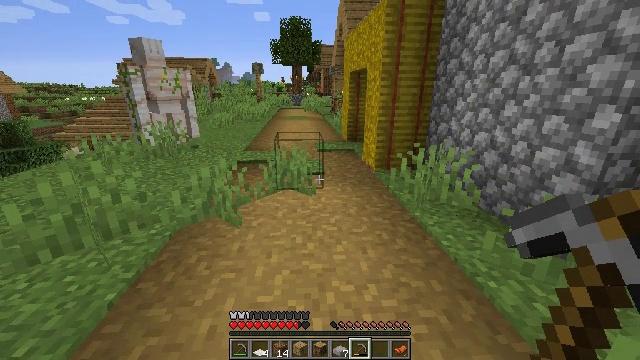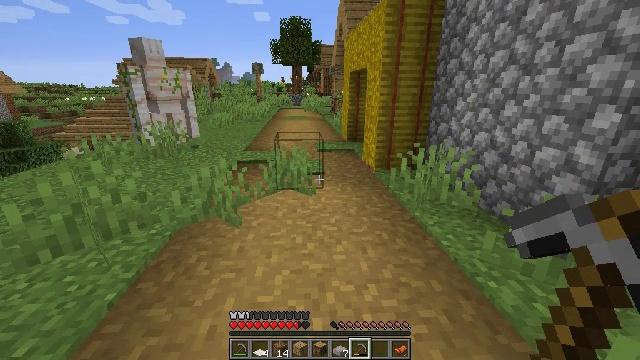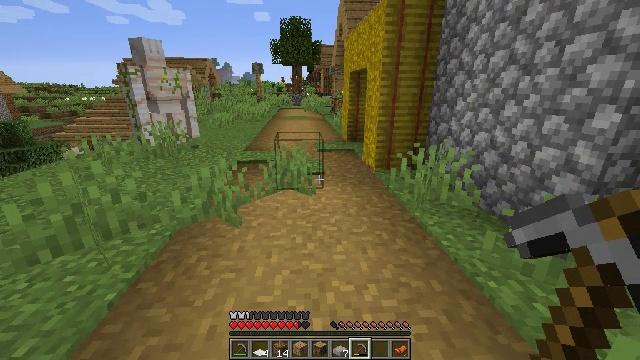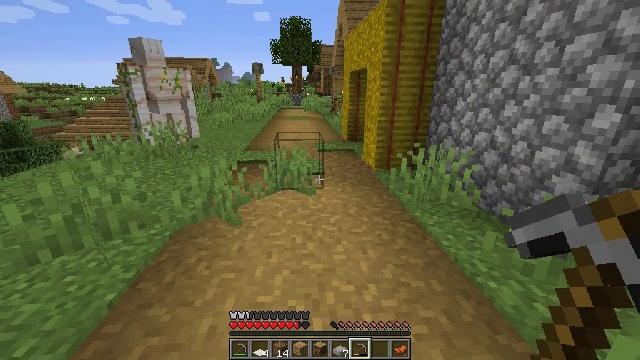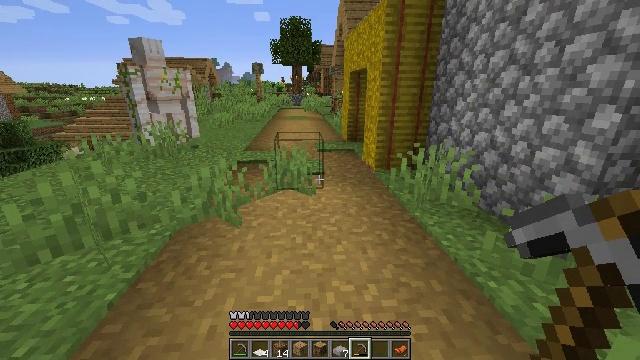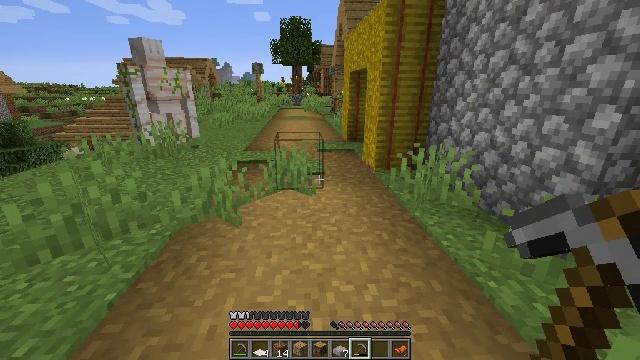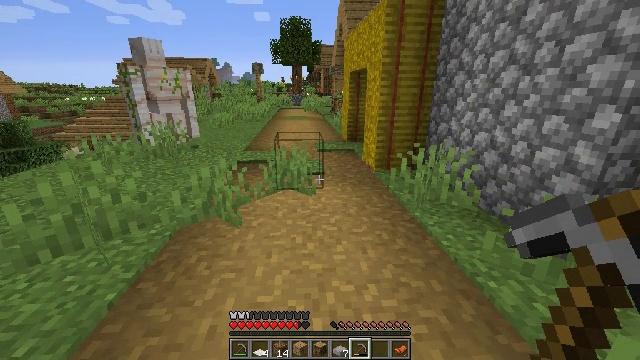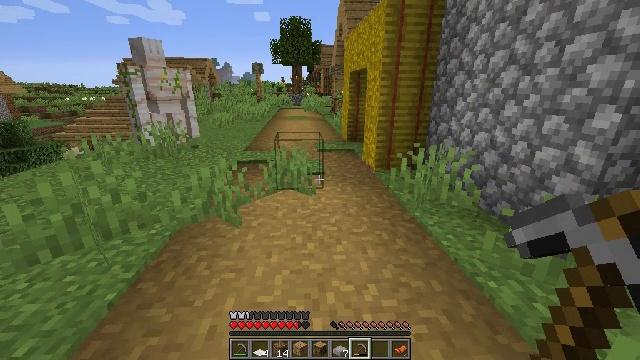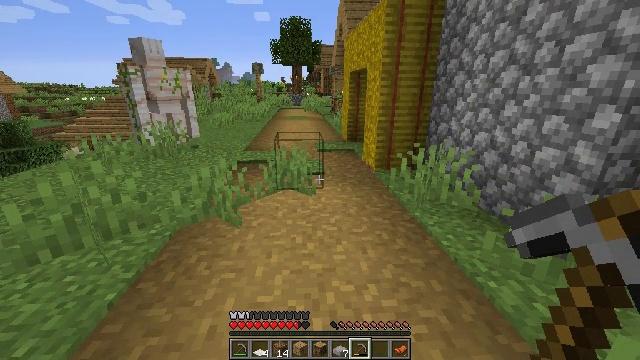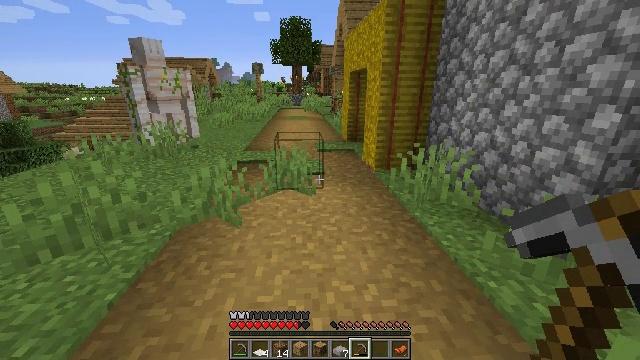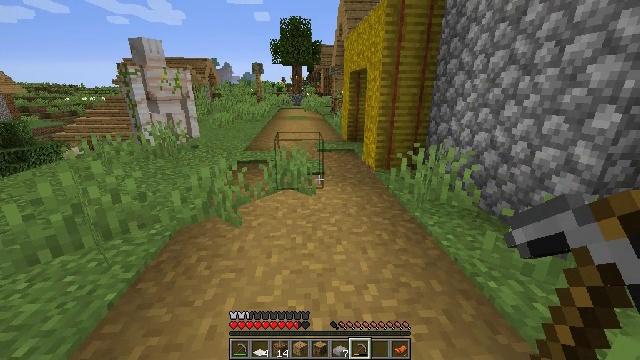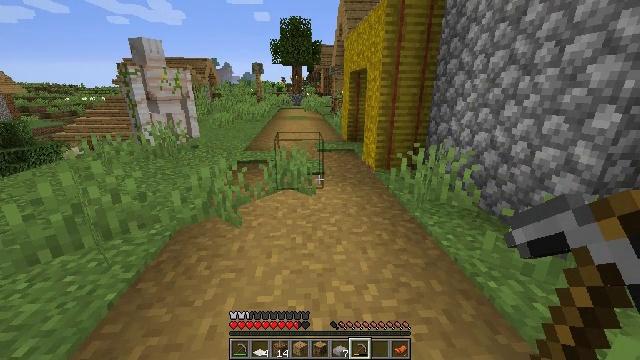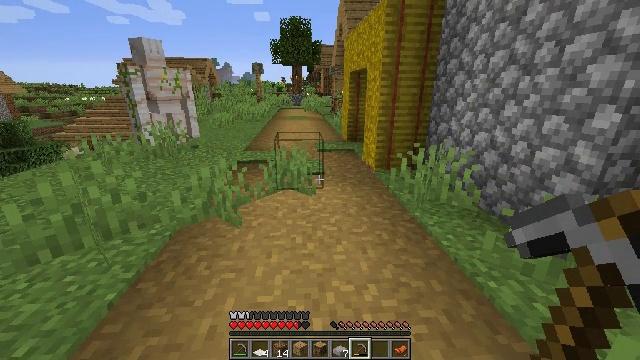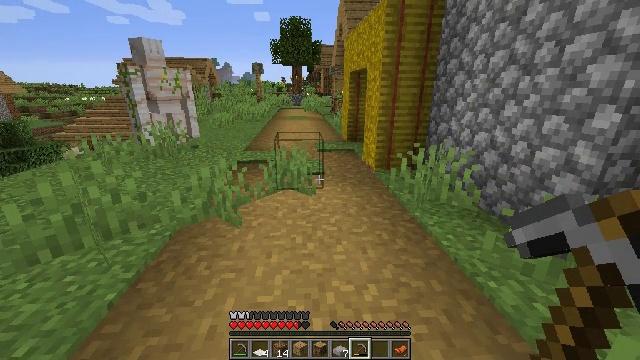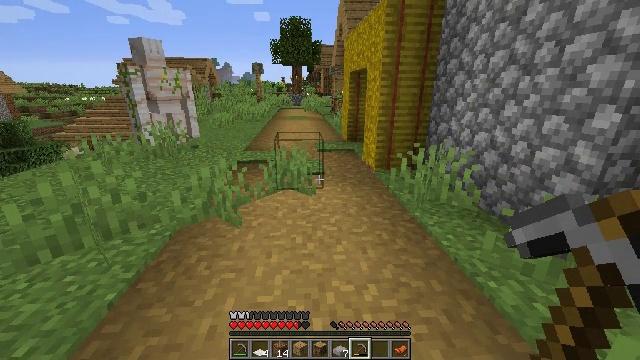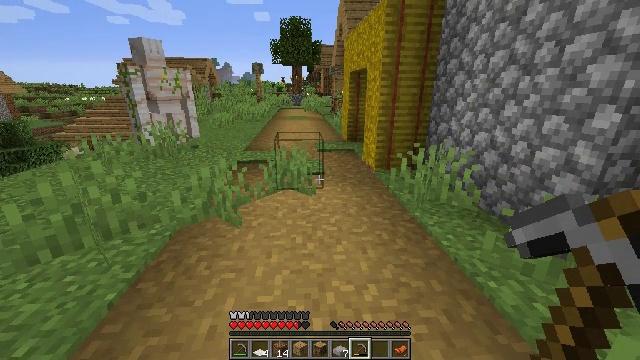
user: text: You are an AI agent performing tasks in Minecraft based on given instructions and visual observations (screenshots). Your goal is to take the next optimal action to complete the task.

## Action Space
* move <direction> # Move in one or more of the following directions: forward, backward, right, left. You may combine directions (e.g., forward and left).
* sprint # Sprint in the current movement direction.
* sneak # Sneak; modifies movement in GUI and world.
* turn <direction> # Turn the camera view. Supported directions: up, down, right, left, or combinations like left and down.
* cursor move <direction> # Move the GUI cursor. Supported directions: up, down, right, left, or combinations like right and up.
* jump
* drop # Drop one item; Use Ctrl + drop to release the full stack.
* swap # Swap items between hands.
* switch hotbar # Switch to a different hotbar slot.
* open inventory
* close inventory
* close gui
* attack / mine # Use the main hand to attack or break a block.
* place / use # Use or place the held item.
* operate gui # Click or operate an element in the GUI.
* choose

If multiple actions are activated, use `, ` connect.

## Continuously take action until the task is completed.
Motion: motion action
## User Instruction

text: Mine oak stairs.
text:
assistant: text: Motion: no_op
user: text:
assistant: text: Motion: no_op
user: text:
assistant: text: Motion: no_op
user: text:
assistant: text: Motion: no_op
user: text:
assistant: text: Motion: no_op
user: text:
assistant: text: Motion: no_op
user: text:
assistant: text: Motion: no_op
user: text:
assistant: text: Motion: no_op
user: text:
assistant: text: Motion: no_op
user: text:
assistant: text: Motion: no_op
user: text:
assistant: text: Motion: no_op
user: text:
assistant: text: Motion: no_op
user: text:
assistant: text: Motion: no_op
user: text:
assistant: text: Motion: no_op
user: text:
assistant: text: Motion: no_op
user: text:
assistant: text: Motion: no_op
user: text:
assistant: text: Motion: no_op
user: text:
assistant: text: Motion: no_op
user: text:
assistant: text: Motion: no_op
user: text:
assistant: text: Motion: no_op
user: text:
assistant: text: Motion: no_op
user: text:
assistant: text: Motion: no_op
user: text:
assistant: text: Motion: no_op
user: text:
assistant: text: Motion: no_op
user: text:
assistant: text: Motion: no_op
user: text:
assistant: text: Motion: no_op
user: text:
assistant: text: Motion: turn left and down
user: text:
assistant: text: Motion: no_op
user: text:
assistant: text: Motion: turn left and down
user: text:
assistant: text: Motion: no_op